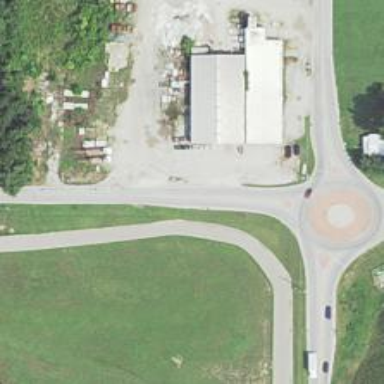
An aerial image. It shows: Roundabout.